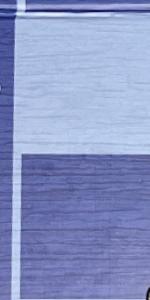
Label: Empty